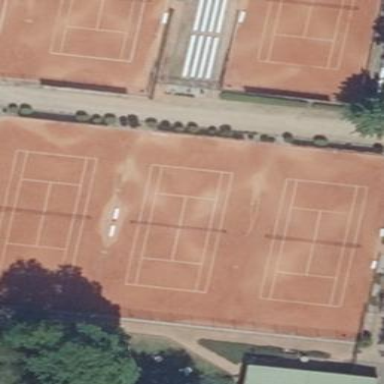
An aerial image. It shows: Tennis court on the leisure land pitch.